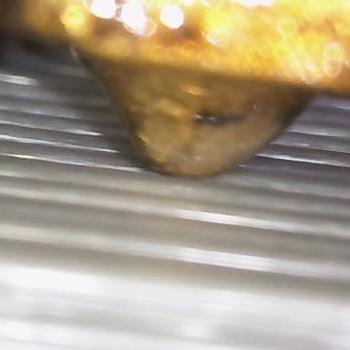
Flow rate: 144%